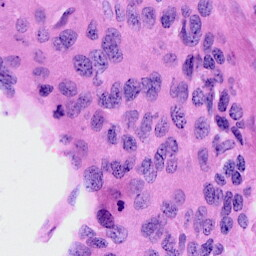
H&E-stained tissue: Cervix